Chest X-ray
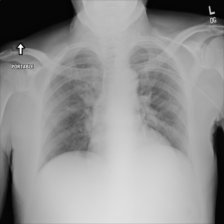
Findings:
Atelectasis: negative
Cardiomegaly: negative
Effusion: negative
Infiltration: negative
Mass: negative
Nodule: negative
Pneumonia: negative
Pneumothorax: negative
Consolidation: negative
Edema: negative
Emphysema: negative
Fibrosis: negative
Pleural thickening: negative
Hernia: negative